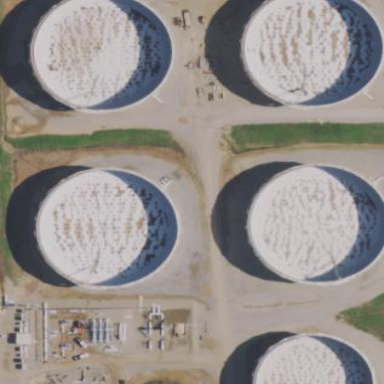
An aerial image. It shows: Storage tank which is man-made.